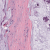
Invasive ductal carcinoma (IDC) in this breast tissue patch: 1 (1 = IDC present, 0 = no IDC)